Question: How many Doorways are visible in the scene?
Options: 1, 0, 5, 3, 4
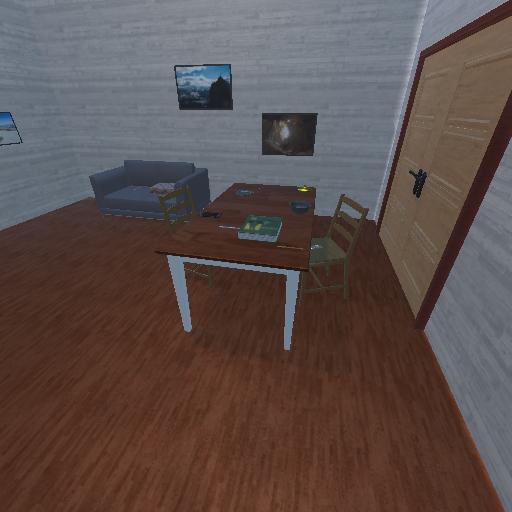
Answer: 1